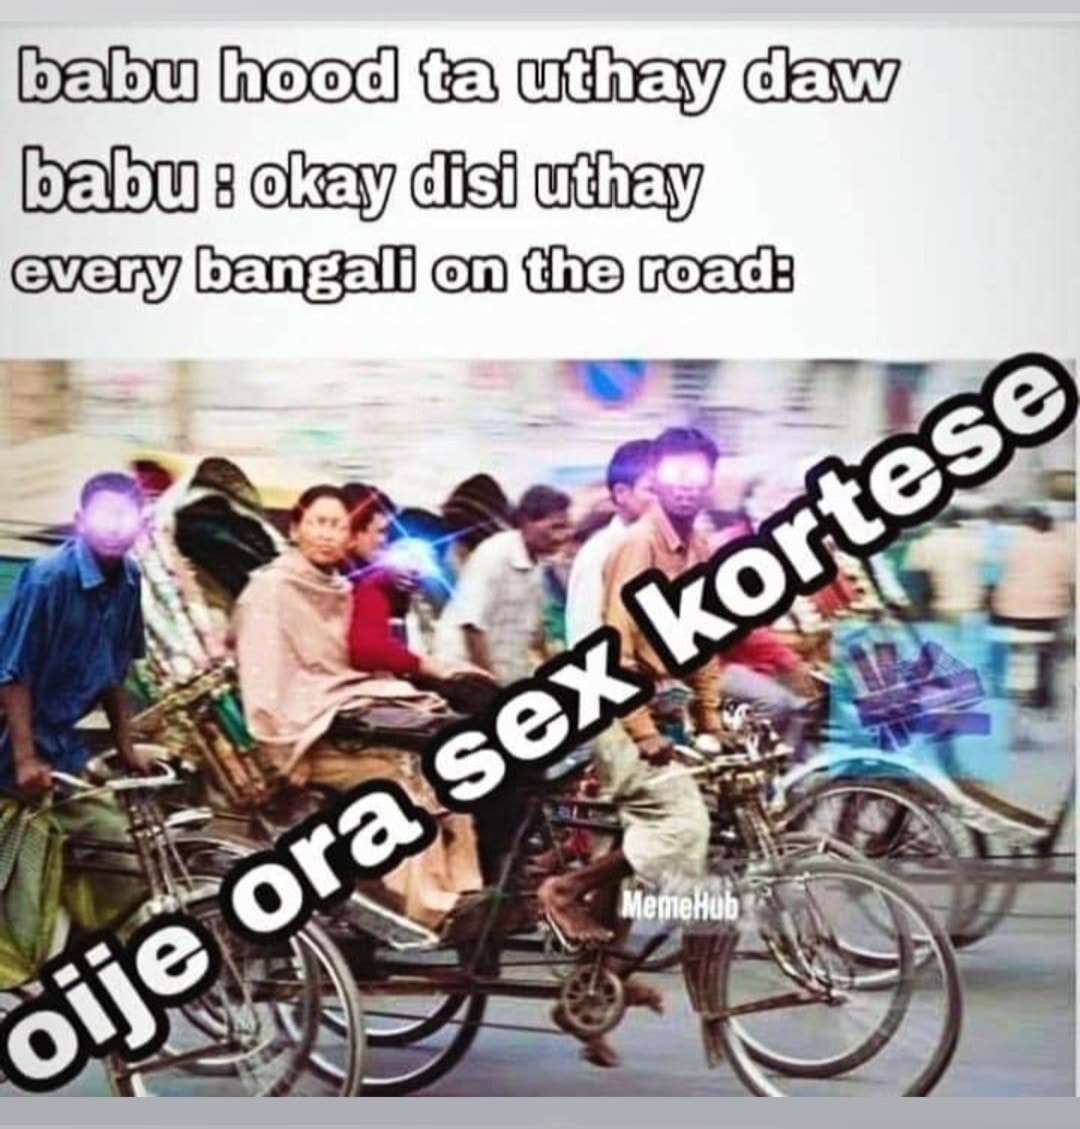
Caption: babu hood ta uthay daw   babu : okay disi uthay   every bangali on the road:    Oije ora sex kortese
Label: hate